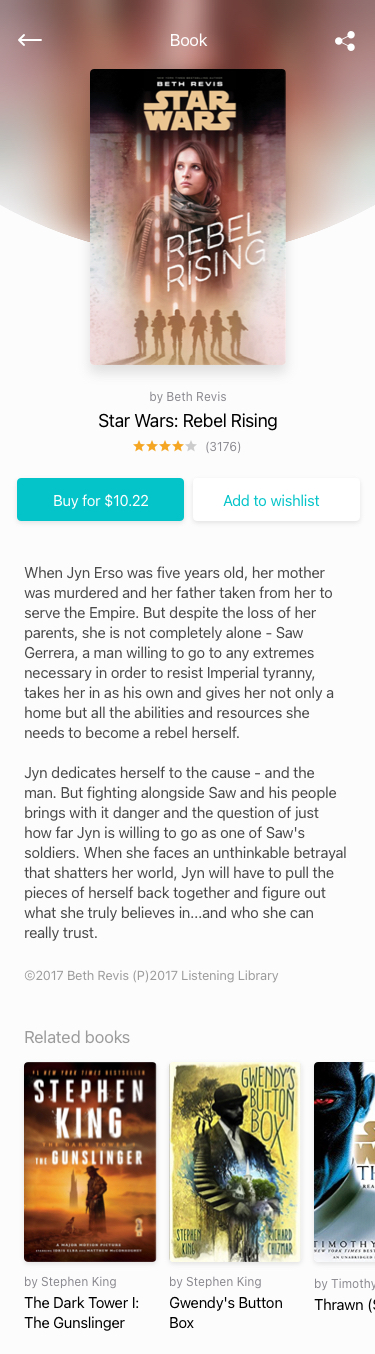
Text in this UI design:
Book
Buy for $10.22
Add to wishlist
Related books
The Dark Tower I: The Gunslinger
by Stephen King
Gwendy's Button Box
by Stephen King
Thrawn (Star Wars)
by Timothy Zahn
Star Wars: Rebel Rising
(3176)
by Beth Revis
©2017 Beth Revis (P)2017 Listening Library
When Jyn Erso was five years old, her mother was murdered and her father taken from her to serve the Empire. But despite the loss of her parents, she is not completely alone - Saw Gerrera, a man willing to go to any extremes necessary in order to resist Imperial tyranny, takes her in as his own and gives her not only a home but all the abilities and resources she needs to become a rebel herself.

Jyn dedicates herself to the cause - and the man. But fighting alongside Saw and his people brings with it danger and the question of just how far Jyn is willing to go as one of Saw's soldiers. When she faces an unthinkable betrayal that shatters her world, Jyn will have to pull the pieces of herself back together and figure out what she truly believes in...and who she can really trust.